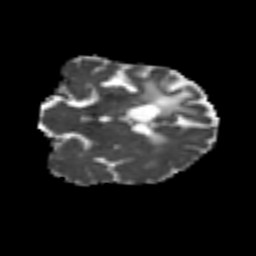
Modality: MD
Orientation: coronal
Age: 46
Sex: male
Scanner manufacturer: siemens
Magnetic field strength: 3 T
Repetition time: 4.987 s
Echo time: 0.0792 s